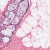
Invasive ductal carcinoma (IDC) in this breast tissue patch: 0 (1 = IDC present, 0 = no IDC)